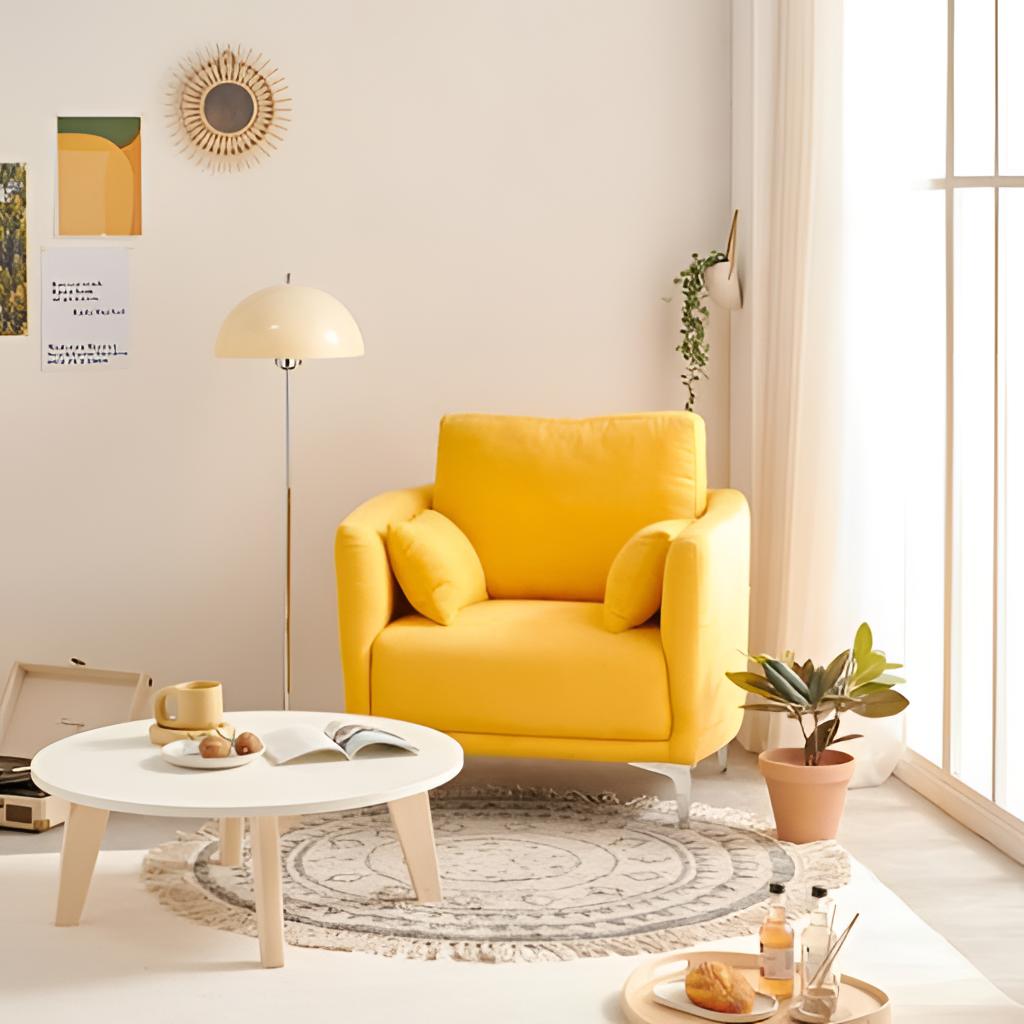
fabric armchair, living room, cream wood flooring, with plank pattern, cream paint wallpaper, with solid pattern, contemporary